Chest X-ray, AP view. Patient: 35 years old, sex F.
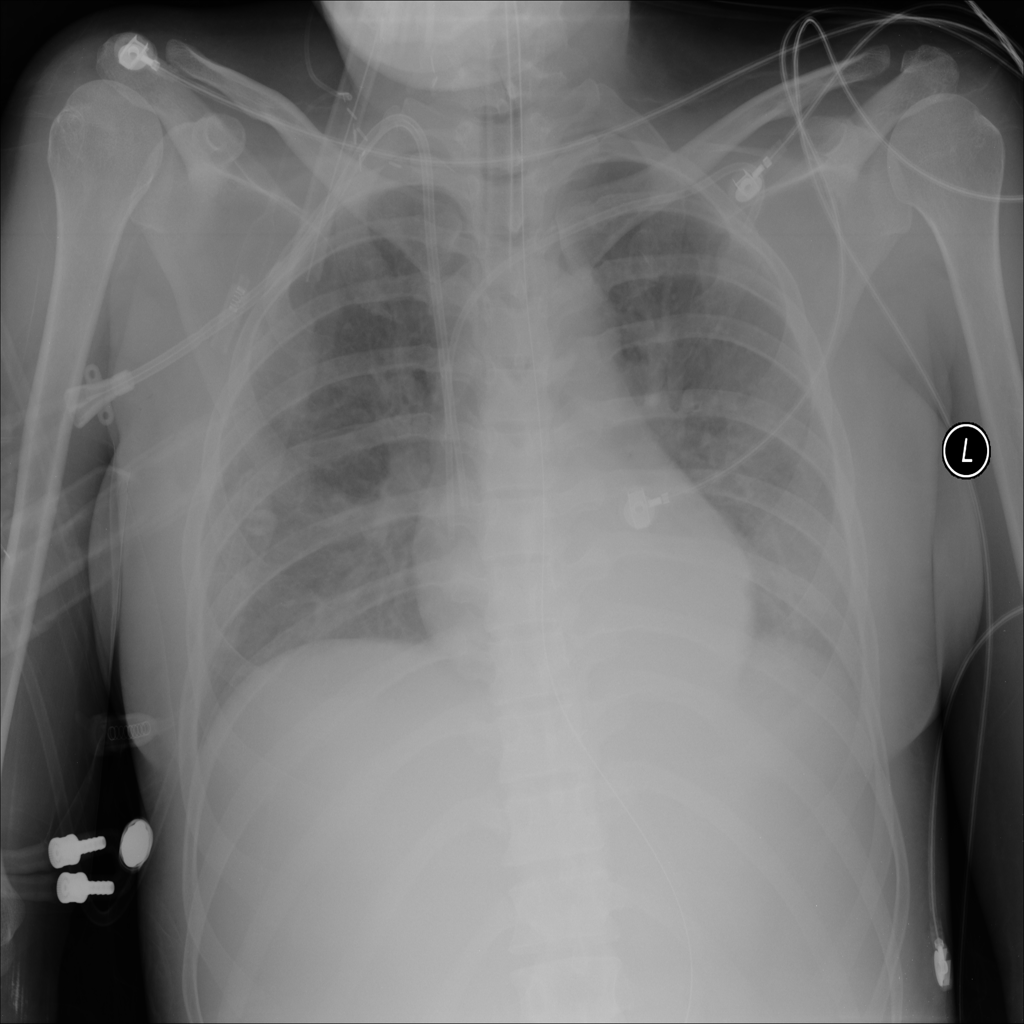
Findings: Infiltration